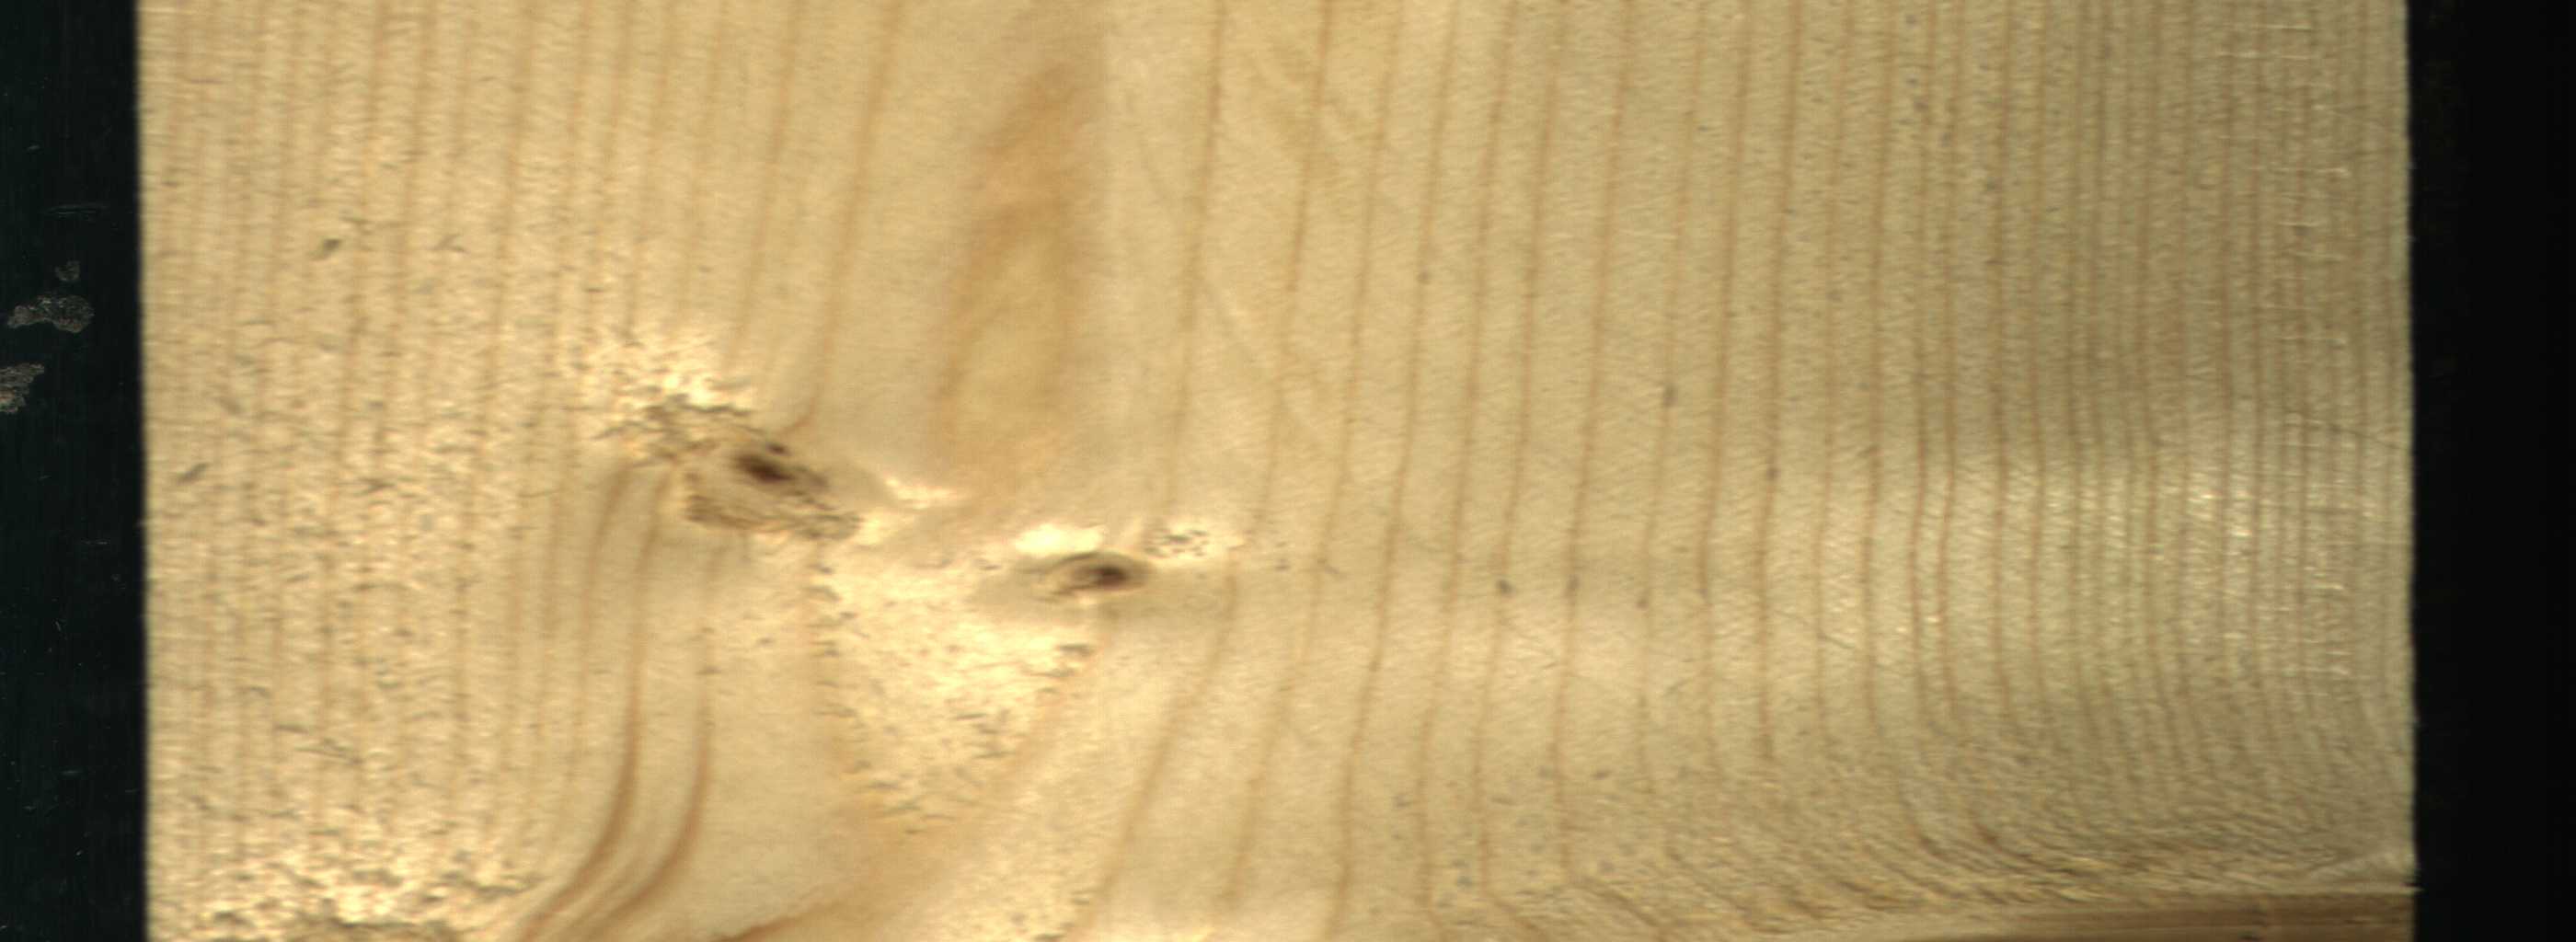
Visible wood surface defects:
Live_Knot
Live_Knot
Live_Knot